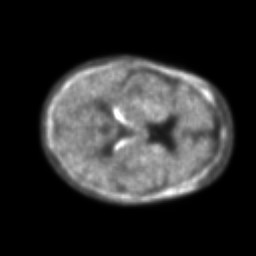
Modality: PET
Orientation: axial
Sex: female
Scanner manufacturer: ge